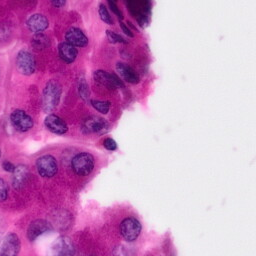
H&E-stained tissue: Pancreatic